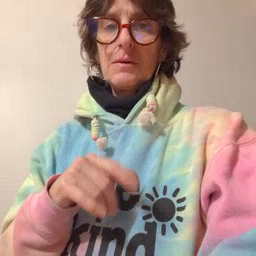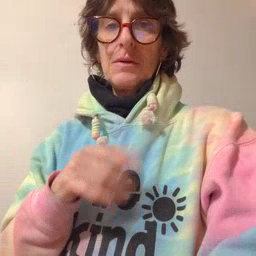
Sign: airplane